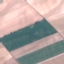
Land use / land cover class: AnnualCrop